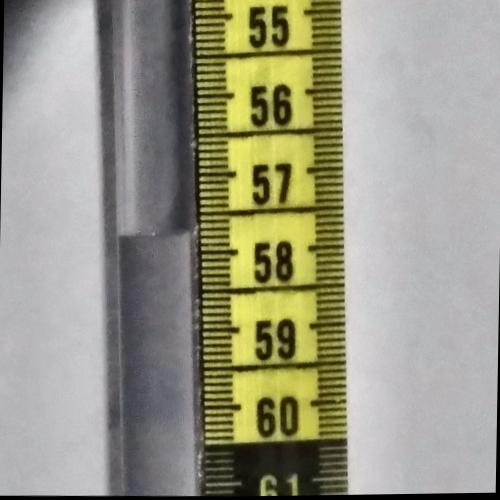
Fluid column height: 57.7 cm